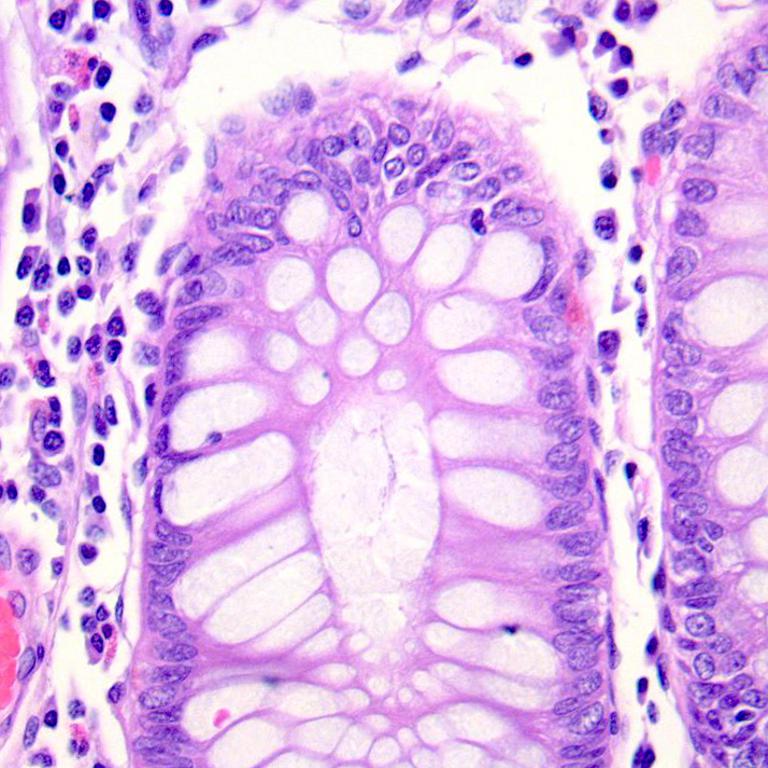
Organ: colon
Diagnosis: benign